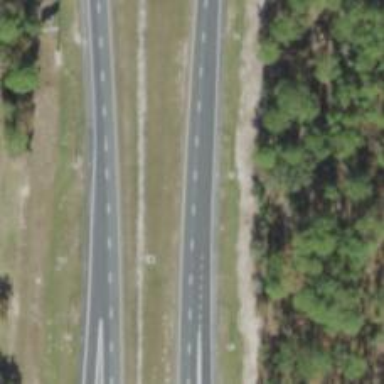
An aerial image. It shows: Asphalt motorway.